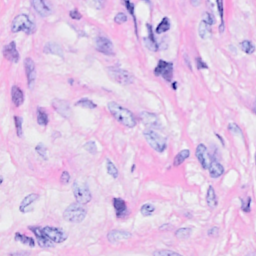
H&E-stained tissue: Breast